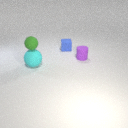
small purple rubber cylinder in front of small blue rubber cube